八年级 · 代数
数 $a, b, c$ 在数轴上对应的点的位置如图所示, 化简 $-|a|+\sqrt{(b-c)^{2}}-|a-c|$ 等于 $(\quad)$

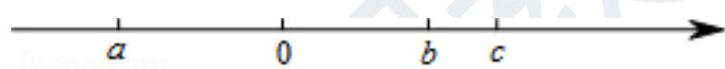
A. $-b+2 c$
B. $2 a+c$
C. $2 a-b$
D. $-2 a+c$
答案: C
解析: 【分析】

此题考查了数轴, 绝对值, 最简二次根式, 整式的加减, 由数轴可得: $a<0<b<c$, 即 $b-c<0$, $a-c<0$, 进而化简各项, 即可得到答案.

【解答】

解: 由数轴可得: $a<0<b<c$,

$\therefore b-c<0, a-c<0$,

则 $-|a|+\sqrt{(b-c)^{2}}-|a-c|$

$=a-b+c+a-c$

$=2 a-b$,

故选 $C$.